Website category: phone
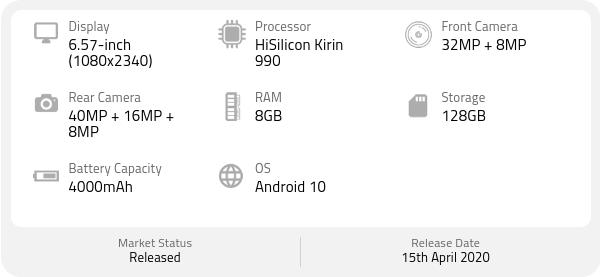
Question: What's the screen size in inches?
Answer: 6.57-inch

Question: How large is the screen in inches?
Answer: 6.57-inch

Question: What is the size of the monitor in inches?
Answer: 6.57-inch

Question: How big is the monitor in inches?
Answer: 6.57-inch

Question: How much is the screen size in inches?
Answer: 6.57-inch

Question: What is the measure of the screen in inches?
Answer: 6.57-inch